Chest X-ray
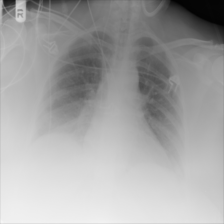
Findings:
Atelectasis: negative
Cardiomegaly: negative
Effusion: positive
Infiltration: negative
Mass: negative
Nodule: negative
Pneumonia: negative
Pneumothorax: negative
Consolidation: negative
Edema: negative
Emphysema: negative
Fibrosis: negative
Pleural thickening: negative
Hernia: negative